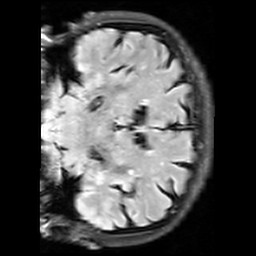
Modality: FLAIR
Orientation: coronal
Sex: female
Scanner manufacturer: siemens
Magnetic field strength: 3 T
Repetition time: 10 s
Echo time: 0.09 s